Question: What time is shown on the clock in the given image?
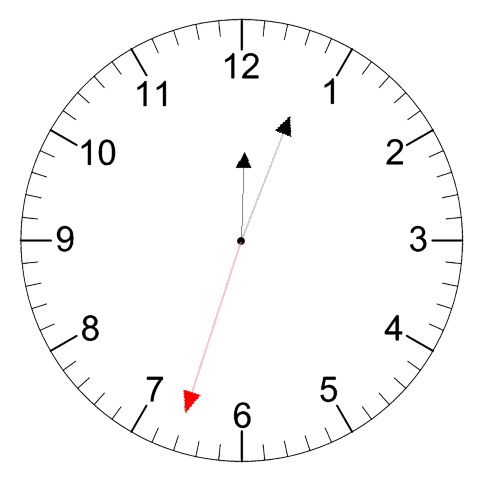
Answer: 12:03:33